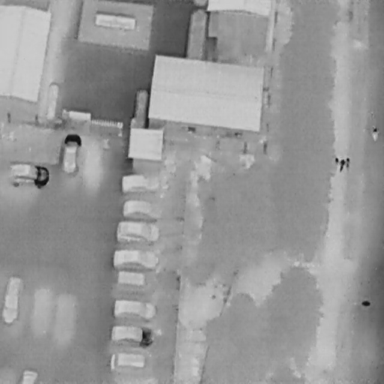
There are 11 Cars in the infrared image.